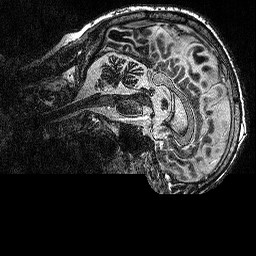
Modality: MP2RAGE
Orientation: sagittal
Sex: male
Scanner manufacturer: siemens
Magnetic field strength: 3 T
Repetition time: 5 s
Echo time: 0.00292 s